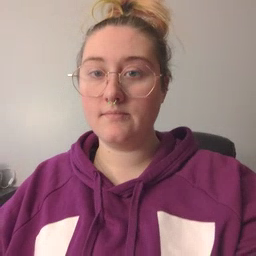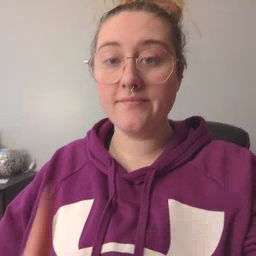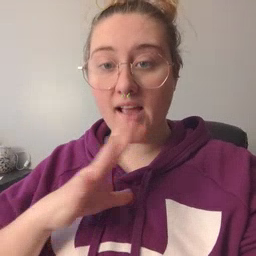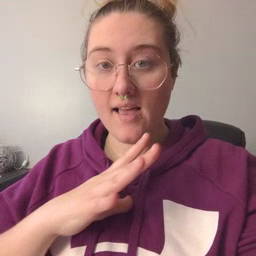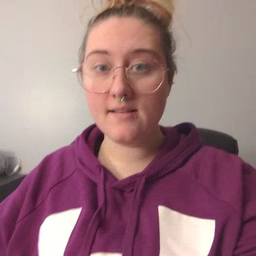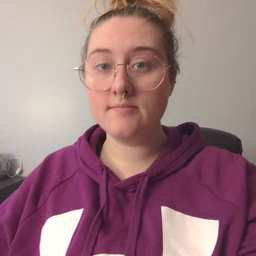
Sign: fine